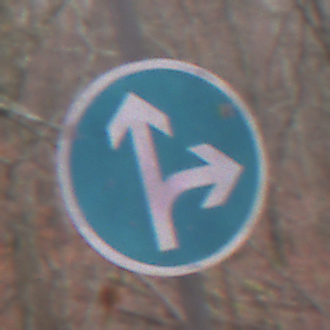
Verkehrszeichen: VorgeschriebeneFahrtrichtungGeradeausOderRechts
Umgebung: Outdoor, Nature
Tageszeit: Midday
Wetter: Overcast
Licht: Natural
Jahreszeit: Autumn
Kontrast: LowContrast